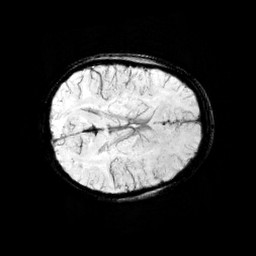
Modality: minIP
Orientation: axial
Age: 12
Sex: female
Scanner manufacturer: siemens
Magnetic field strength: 3 T
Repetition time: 0.027 s
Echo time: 0.02 s